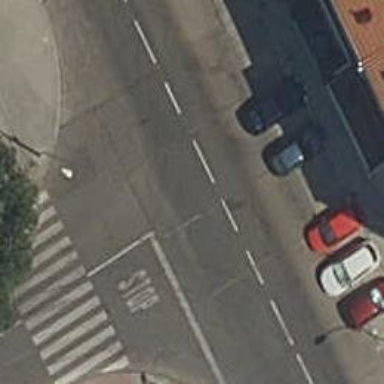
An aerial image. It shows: Road with stop sign.